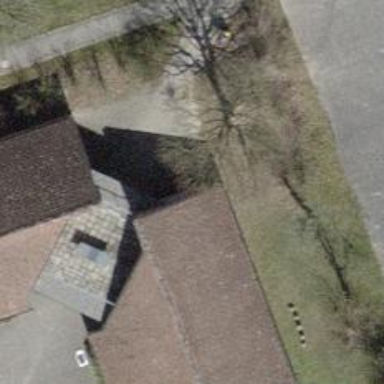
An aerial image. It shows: Kindergarten.